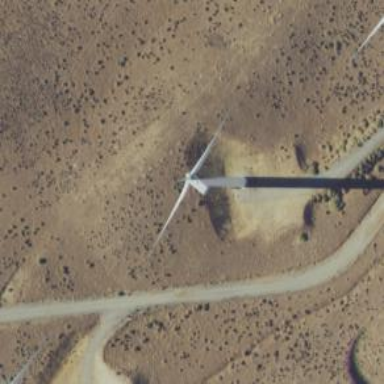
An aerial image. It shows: Wind generator powered by horizontal-axis wind turbine.